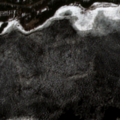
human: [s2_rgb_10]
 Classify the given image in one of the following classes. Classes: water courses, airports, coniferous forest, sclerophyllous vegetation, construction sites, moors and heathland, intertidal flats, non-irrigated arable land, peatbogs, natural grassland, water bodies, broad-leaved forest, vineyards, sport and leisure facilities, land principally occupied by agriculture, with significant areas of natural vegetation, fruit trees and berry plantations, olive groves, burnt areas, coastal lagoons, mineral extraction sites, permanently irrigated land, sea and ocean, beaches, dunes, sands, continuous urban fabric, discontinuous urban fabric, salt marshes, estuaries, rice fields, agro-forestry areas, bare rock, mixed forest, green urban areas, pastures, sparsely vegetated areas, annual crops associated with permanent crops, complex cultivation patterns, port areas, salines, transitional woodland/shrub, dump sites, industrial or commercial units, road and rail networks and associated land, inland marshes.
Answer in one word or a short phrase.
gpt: coniferous forest, water bodies